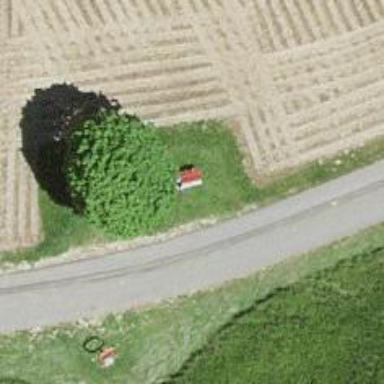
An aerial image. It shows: Red bench.